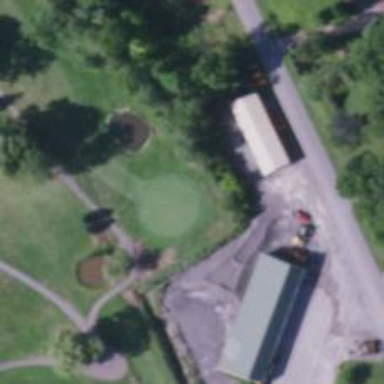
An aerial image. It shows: Golf hole.